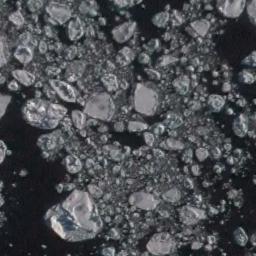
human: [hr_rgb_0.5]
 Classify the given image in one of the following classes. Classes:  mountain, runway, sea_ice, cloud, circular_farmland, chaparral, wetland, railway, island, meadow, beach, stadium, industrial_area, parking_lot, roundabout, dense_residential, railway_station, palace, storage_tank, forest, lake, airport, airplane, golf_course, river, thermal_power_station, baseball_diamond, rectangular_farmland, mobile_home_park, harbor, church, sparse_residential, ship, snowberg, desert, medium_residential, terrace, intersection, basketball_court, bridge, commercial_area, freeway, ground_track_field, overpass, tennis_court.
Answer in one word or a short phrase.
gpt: sea_ice